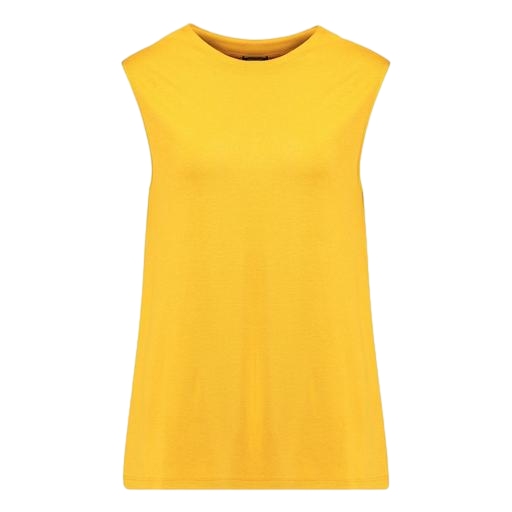
sleeveless tee, sleeveless bright yellow, longline vest, white background